Field crop: maize
Growth stage: 2
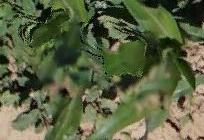
Species: maize